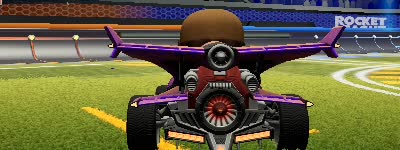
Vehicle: aftershock